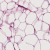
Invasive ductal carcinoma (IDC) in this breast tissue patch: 0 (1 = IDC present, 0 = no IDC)